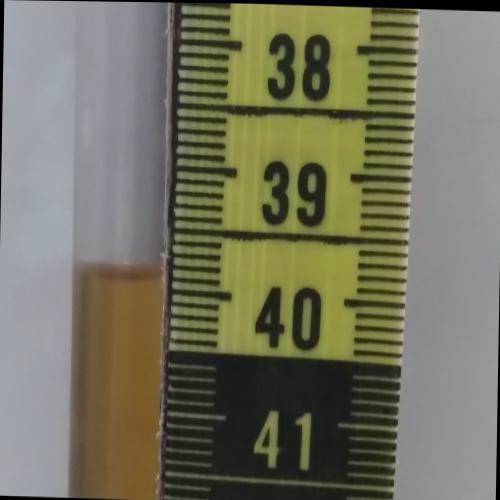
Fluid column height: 39.9 cm